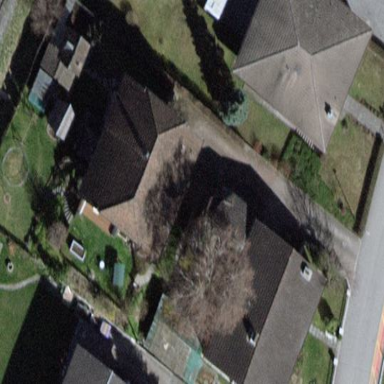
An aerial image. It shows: Simple house.